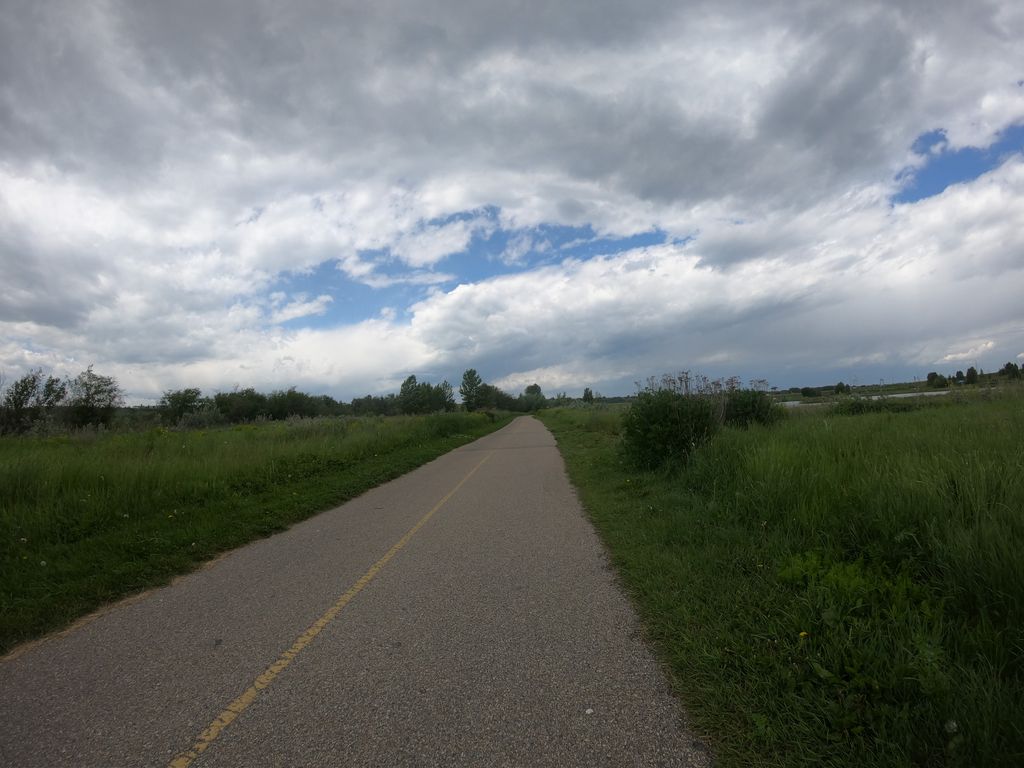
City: calgary